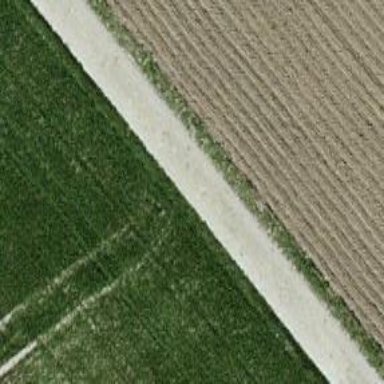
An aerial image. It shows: Concrete track with grade 1 quality.